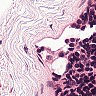
Metastatic tissue present: no